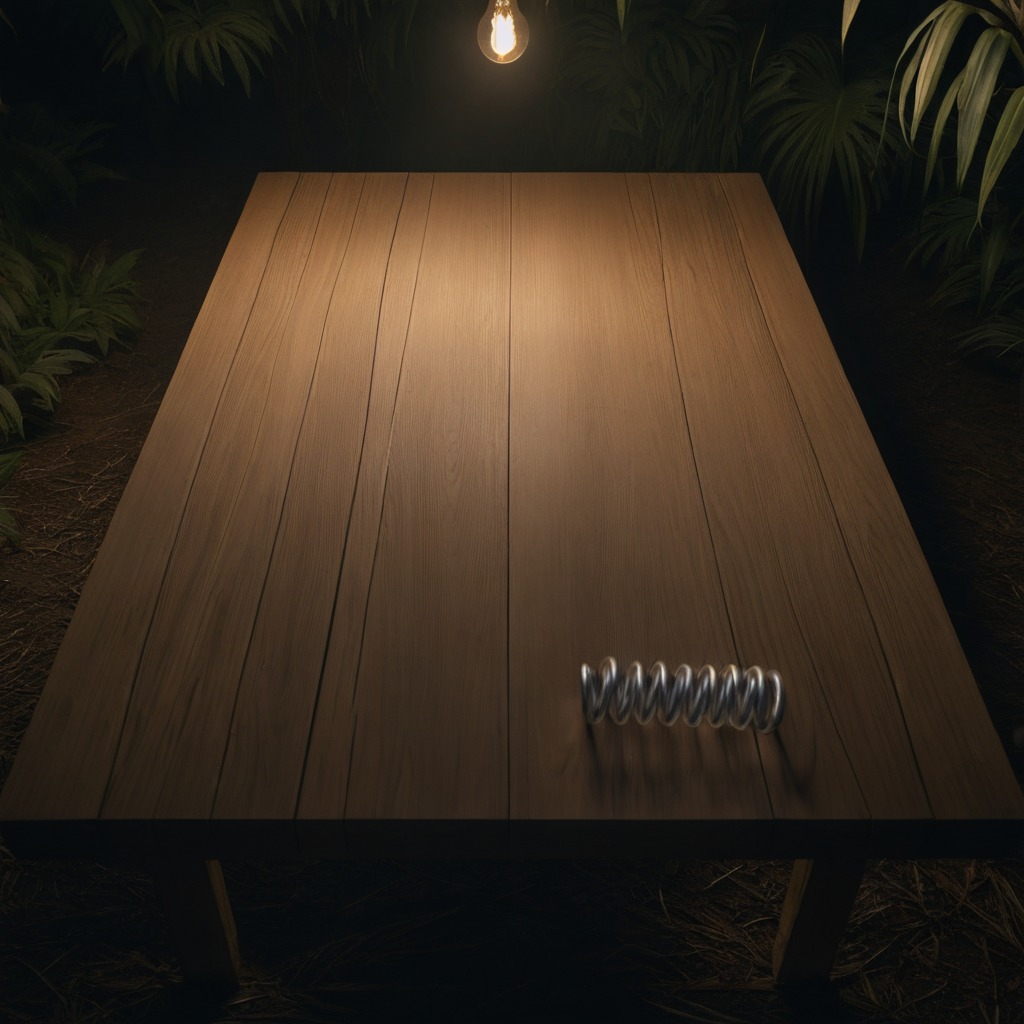
A coiled metal spring is lying on a clean wooden table inside a jungle field workshop tent at night.